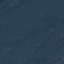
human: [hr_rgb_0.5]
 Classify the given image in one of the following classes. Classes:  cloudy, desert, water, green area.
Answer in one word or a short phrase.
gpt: green area